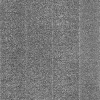
Atmospheric dust classification: dusty